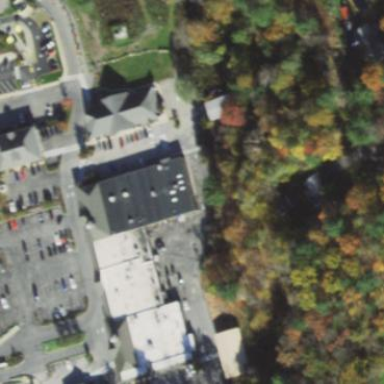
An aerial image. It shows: Retail building.